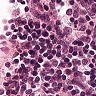
Metastatic tissue present: no